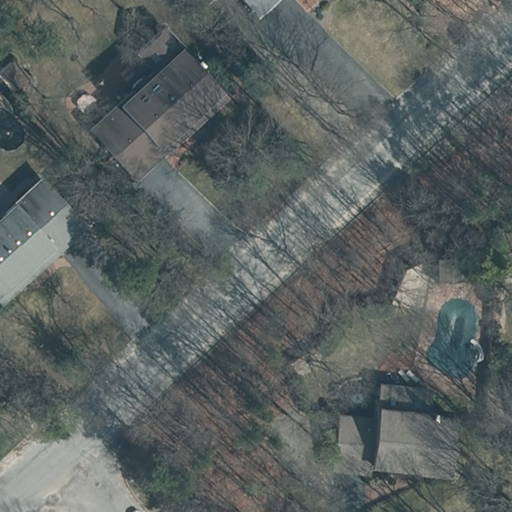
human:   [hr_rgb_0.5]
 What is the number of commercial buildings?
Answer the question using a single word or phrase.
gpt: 0

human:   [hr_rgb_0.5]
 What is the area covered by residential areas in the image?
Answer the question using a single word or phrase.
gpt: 10639m2

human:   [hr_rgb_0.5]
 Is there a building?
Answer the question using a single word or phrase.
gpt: yes

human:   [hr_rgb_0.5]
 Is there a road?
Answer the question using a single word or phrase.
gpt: yes

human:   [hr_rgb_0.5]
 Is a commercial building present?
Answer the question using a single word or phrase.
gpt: no

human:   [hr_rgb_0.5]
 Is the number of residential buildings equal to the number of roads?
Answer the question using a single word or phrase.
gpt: no

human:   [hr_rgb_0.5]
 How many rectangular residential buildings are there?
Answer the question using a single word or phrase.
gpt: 2

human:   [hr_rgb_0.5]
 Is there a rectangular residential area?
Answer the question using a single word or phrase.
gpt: yes

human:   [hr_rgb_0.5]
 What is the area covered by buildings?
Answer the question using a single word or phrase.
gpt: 1077m2

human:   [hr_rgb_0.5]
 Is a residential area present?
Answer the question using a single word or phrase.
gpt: yes

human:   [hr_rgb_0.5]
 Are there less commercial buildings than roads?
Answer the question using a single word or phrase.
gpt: yes

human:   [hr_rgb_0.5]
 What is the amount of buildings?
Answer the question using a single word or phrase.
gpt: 5

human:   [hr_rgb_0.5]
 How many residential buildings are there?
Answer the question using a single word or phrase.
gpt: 4

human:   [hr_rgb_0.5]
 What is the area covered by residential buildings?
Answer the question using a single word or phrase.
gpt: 1056m2

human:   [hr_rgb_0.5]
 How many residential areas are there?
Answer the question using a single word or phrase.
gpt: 1

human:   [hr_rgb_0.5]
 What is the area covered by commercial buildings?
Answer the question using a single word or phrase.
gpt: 0m2

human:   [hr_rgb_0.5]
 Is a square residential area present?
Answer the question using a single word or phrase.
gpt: no

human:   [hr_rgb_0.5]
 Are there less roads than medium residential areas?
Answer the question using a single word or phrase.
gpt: no

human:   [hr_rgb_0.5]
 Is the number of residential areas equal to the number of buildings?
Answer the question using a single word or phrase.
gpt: no

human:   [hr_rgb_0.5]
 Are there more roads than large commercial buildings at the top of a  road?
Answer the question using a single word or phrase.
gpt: yes

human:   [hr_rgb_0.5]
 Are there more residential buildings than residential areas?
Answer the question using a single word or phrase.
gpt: yes

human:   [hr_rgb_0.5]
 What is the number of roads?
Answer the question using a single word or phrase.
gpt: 2

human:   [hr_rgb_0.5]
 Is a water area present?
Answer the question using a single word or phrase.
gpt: no

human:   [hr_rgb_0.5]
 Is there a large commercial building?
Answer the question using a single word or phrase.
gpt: no

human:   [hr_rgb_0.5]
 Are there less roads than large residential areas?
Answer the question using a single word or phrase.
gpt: no

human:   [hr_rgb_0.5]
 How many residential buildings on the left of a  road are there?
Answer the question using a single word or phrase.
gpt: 2

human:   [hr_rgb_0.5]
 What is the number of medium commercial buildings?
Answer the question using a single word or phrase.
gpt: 0

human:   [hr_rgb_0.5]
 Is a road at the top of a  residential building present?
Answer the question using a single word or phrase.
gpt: no

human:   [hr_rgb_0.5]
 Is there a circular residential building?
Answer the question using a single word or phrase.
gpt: no

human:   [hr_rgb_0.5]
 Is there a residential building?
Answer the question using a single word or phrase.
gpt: yes

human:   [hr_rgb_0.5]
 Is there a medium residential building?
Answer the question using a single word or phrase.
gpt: yes

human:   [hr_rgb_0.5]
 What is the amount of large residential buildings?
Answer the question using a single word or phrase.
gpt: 0

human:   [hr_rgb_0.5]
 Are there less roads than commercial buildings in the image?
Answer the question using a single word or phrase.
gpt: no

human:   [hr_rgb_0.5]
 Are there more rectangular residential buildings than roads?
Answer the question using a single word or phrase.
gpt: no

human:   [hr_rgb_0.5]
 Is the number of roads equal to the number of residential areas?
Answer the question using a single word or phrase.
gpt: no

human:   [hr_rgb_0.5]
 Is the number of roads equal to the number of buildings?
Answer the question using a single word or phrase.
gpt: no

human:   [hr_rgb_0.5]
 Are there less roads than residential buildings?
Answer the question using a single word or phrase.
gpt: yes

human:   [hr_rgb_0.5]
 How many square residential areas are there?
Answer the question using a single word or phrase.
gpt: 0

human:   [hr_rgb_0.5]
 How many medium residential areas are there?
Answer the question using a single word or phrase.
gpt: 0

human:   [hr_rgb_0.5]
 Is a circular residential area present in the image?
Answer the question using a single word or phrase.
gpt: no

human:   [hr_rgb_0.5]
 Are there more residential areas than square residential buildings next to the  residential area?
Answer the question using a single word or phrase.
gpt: yes

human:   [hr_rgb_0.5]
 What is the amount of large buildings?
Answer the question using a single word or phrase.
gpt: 0

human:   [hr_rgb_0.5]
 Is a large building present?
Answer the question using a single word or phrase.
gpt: no

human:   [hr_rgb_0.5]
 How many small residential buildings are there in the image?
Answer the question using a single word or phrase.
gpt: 1

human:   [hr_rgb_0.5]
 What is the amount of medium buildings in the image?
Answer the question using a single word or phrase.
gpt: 3

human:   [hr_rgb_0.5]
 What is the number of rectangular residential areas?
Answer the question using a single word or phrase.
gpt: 1

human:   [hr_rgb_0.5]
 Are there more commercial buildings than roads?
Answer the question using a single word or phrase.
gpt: no

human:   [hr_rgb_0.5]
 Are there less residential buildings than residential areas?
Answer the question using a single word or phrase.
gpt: no

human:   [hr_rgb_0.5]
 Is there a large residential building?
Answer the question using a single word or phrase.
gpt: no

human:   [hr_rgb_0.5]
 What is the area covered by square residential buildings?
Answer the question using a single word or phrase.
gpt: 0m2

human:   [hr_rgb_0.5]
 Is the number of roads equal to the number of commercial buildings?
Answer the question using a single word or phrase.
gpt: no

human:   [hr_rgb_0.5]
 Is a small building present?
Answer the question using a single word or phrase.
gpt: yes

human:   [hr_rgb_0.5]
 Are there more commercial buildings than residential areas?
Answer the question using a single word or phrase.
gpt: no

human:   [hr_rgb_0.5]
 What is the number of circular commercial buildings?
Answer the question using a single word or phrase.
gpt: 0

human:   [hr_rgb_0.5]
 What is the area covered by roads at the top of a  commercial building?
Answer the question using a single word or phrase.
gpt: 0m2

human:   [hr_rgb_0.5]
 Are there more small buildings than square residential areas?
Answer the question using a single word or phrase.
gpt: yes

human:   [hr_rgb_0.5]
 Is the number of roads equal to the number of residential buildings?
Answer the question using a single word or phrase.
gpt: no

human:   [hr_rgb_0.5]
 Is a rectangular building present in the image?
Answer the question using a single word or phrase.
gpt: yes

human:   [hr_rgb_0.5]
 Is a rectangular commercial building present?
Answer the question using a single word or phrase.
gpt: no

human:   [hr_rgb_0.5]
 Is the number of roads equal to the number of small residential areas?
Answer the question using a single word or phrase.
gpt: no

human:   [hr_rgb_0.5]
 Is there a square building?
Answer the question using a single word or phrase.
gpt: no

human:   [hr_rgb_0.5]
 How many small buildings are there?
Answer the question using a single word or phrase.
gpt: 2

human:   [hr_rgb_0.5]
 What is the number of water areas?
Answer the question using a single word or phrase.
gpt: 0

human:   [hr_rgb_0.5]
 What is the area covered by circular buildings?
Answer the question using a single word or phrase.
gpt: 0m2